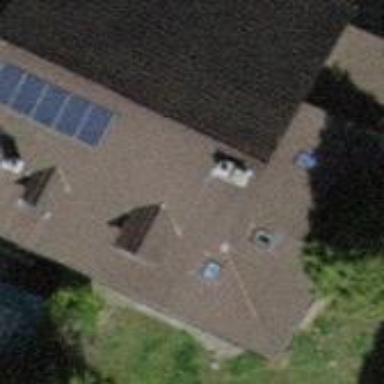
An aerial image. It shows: Detached building with pitched roof.